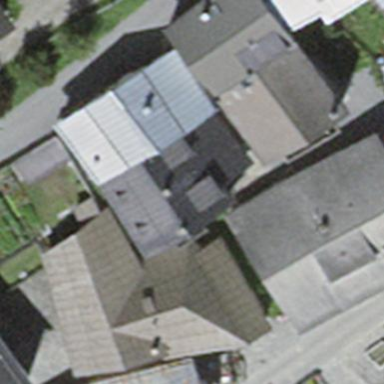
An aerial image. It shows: Building.